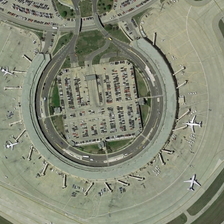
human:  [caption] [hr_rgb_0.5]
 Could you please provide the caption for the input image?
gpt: an airport with several planes .

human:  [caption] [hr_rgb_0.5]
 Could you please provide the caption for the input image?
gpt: several white planes are around a circle building with a parking lot .

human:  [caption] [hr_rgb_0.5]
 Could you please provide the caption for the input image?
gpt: several white planes are around a circle building with a parking lot .

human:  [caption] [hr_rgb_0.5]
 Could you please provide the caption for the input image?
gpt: an airport with several planes .

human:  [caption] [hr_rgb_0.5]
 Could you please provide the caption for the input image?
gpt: an airport with several planes .